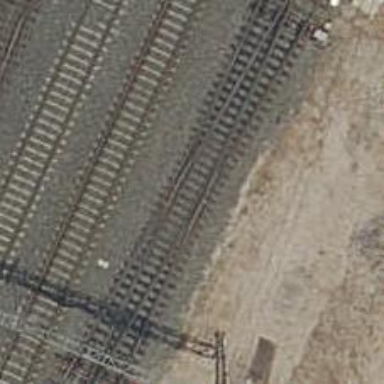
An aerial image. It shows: Railway yard with electrified contact lines.